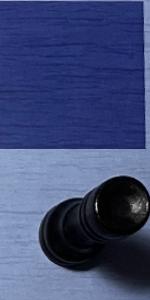
Label: Rook_Black